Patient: sex M, age 47
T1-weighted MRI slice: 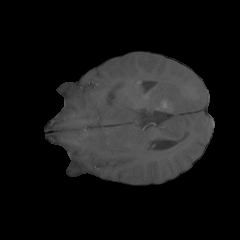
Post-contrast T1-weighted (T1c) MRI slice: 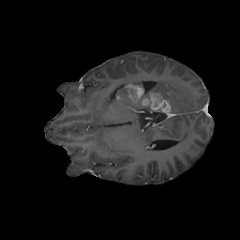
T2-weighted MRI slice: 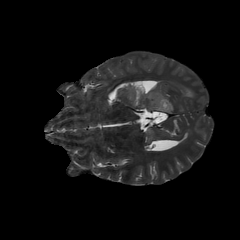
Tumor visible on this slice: yes
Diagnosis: Glioblastoma, IDH-wildtype
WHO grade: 4